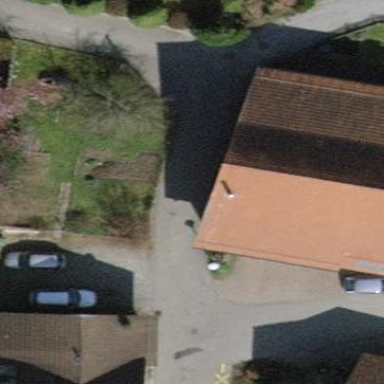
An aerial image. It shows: Terrace building.